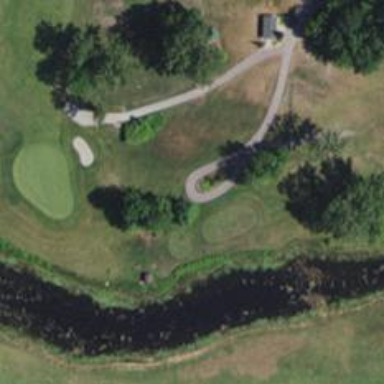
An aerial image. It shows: Service road used as golf cart path.